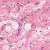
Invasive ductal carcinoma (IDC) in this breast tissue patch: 0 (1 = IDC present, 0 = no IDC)